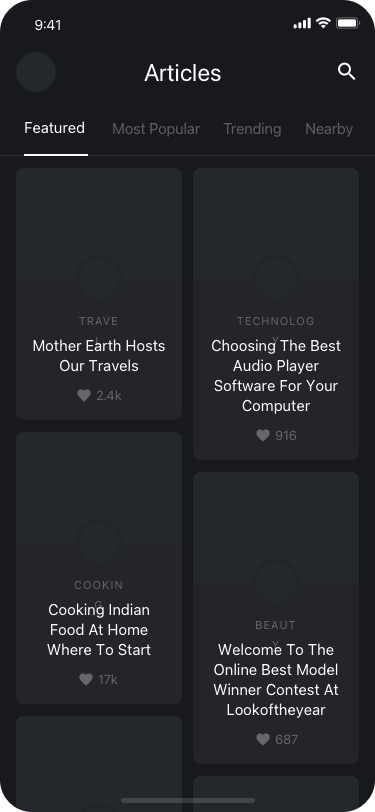
Text in this UI design:
Featured
Most Popular
Trending
Nearby
2.4k
Mother Earth Hosts Our Travels
TRAVEL
17k
Cooking Indian Food At Home Where To Start
COOKING
916
Choosing The Best Audio Player Software For Your Computer
TECHNOLOGY
687
Welcome To The Online Best Model Winner Contest At Lookoftheyear
BEAUTY
Articles